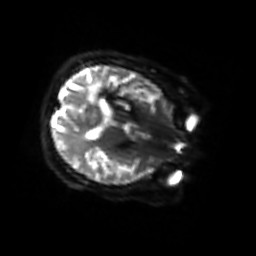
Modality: sbref
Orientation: axial
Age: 51
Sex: female
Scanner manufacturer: siemens
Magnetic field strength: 3 T
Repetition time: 3.2 s
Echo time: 0.081 s